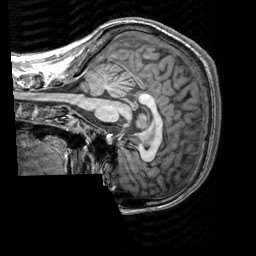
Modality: T1w
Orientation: sagittal
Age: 21
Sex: male
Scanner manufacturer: siemens
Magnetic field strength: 3 T
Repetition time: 2.3 s
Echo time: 0.00303 s